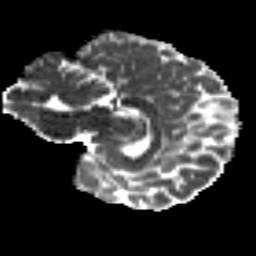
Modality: MD
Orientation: sagittal
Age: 19
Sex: male
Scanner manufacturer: siemens
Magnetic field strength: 3 T
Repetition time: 8.8 s
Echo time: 0.085 s